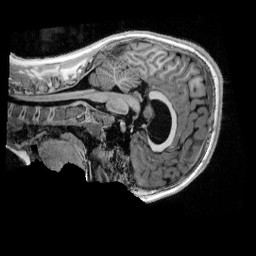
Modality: UNIT1_denoised
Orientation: sagittal
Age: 11
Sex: male
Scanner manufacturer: siemens
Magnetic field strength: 3 T
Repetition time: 4 s
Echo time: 0.00303 s